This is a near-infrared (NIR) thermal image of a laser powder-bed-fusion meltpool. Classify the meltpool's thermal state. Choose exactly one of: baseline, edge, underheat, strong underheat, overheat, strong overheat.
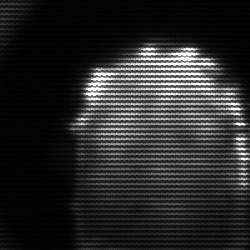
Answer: baseline